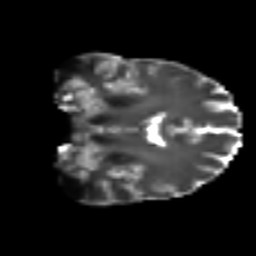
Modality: T2w
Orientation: coronal
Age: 34
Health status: ill
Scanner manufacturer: philips
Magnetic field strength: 3 T
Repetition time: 9 s
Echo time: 0.127 s